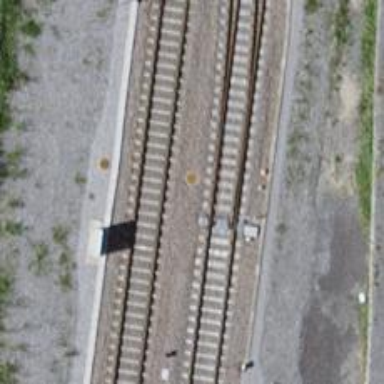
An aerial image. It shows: Railway switch.